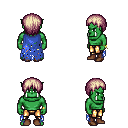
a pixel art fantasy rpg character, male body template, orc, green skin, blue tattered cape, gold greaves, white blonde plain hairstyle, bracelets, brown shoes, four views (front, back, left, right), 2x2 character sprite sheet, small pixel art, hard edges, no anti-aliasing